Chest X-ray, AP view. Patient: 59 years old, sex M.
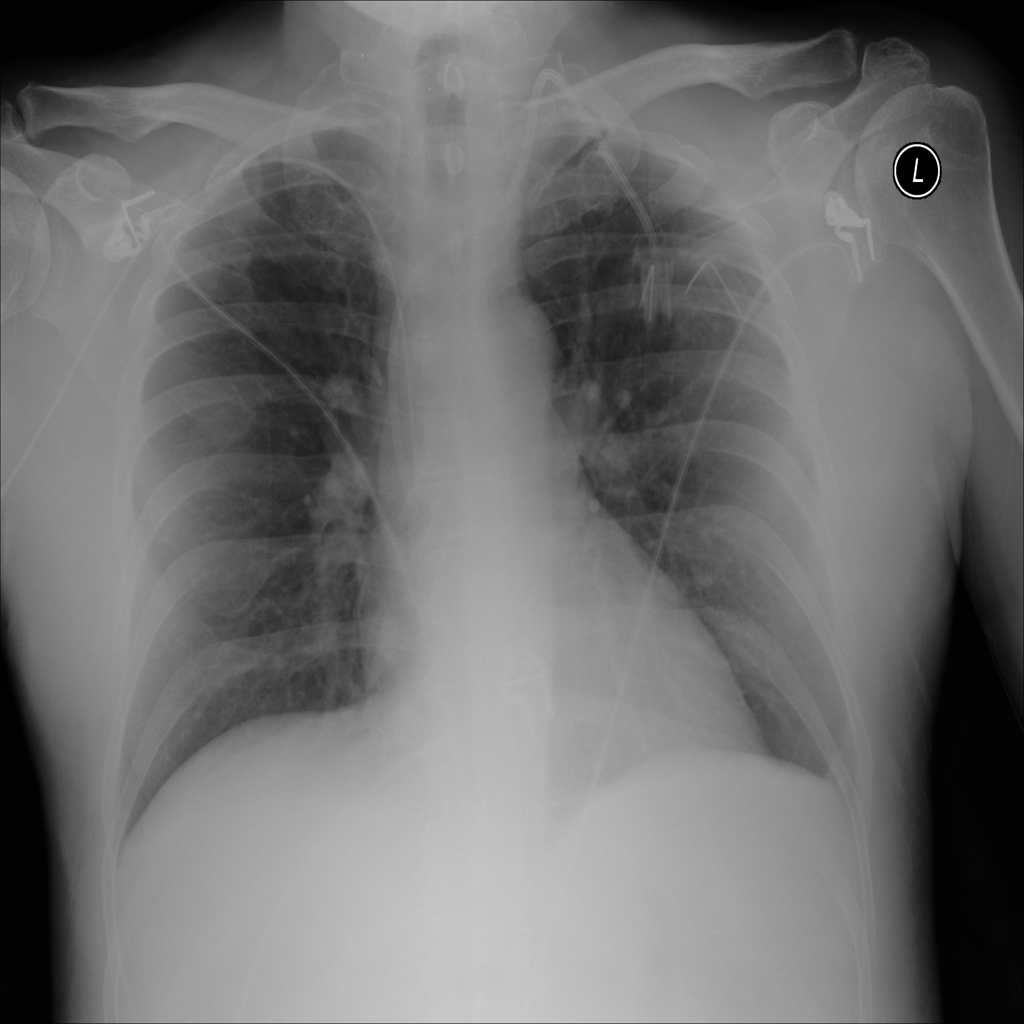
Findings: No Finding